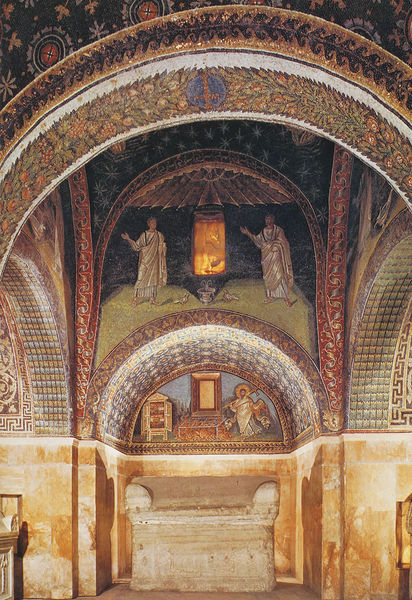
Titel: Mausoleum der Galla Placidia
Standort: Ravenna, Mausoleum der Galla Placidia (EU - I - Emilia-Romagna)
Schlagwörter: blau, feuer, gemälde, gelb, grün, menschen, fenster, lampe, licht, marmor, männer, stuhl, rot, beige, malerei, wand, stein, kirche, gold, mantel, decke, innen, brunnen, engel, sofa, sitz, bogen, bank, thron, floral, stuck, foto, fotografie, bögen, gewölbe, kreuz, palast, tauben, mosaik, altar, heiligenschein, gruft, sarg, sandstein, grab, romanik, heiliger, heilige, fresko, baptisterium, sarkophag, rost, kruft, sargofag